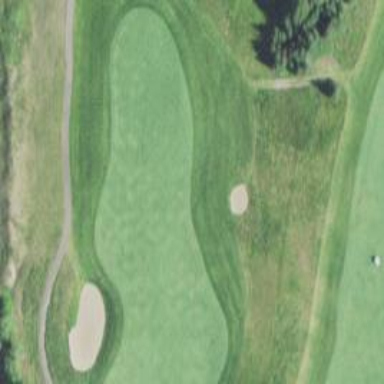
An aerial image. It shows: View of golf hole.